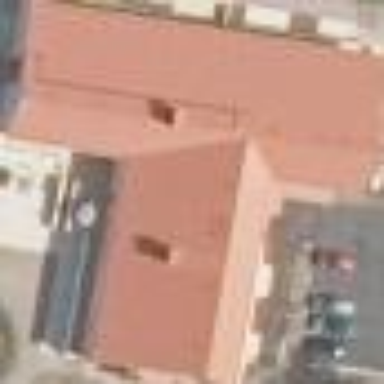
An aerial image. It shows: Nursing home building.